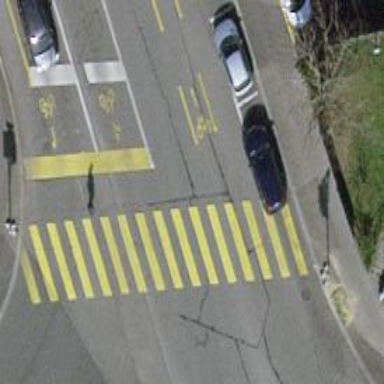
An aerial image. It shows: Crossing with marked traffic signals.